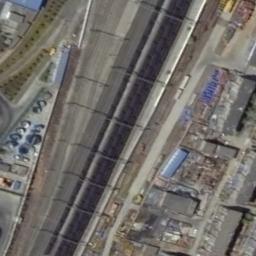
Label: railway